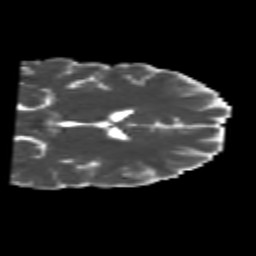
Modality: MD
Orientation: coronal
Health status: healthy
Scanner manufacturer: siemens
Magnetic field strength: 3 T
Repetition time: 10 s
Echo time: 0.092 s